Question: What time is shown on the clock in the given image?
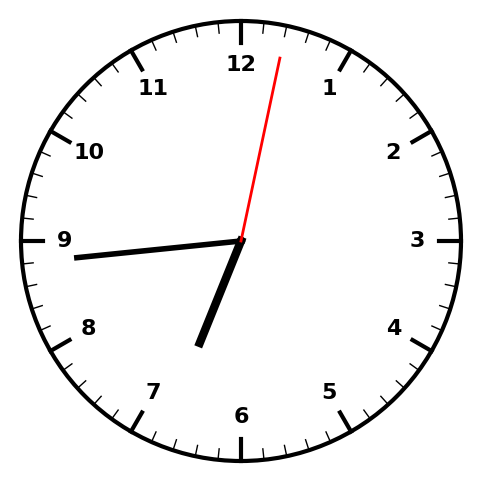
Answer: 06:44:02